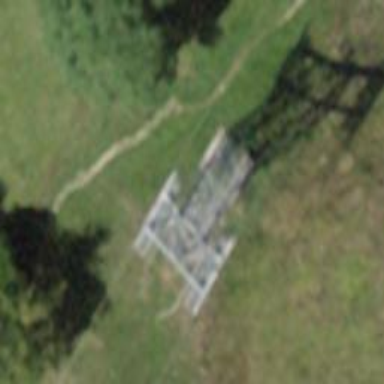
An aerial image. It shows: Pylon for aerialway.